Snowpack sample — Buffalo Mountain, Silverthorne, Colorado, USA (1/25/25, 10:11 AM MST)
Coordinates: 39.6222, -106.1139
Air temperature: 22 °F
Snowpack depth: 110 cm
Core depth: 30 cm
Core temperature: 42.8 °F
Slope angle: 12°, slope face: 102°
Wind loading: high
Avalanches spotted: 0
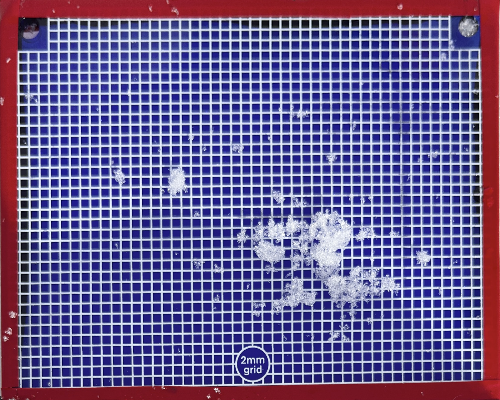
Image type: profile
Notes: No avalanches nearby, collected on the outskirts of a fire break 15 meters from the treeline, on way to Buffalo and Red Mountain